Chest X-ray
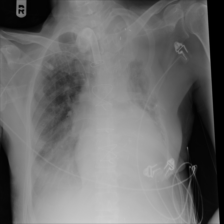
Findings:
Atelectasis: negative
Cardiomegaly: negative
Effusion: negative
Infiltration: positive
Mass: negative
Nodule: negative
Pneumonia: negative
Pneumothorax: negative
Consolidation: negative
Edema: negative
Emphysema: negative
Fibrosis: negative
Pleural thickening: negative
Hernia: negative